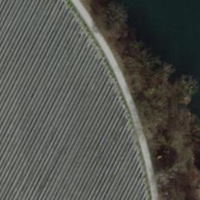
EUNIS habitat code: 52
Species observed at this site:
Lamium maculatum